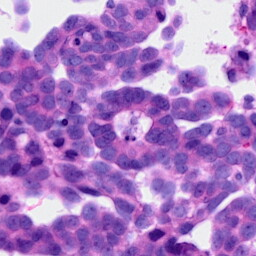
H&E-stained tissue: Ovarian